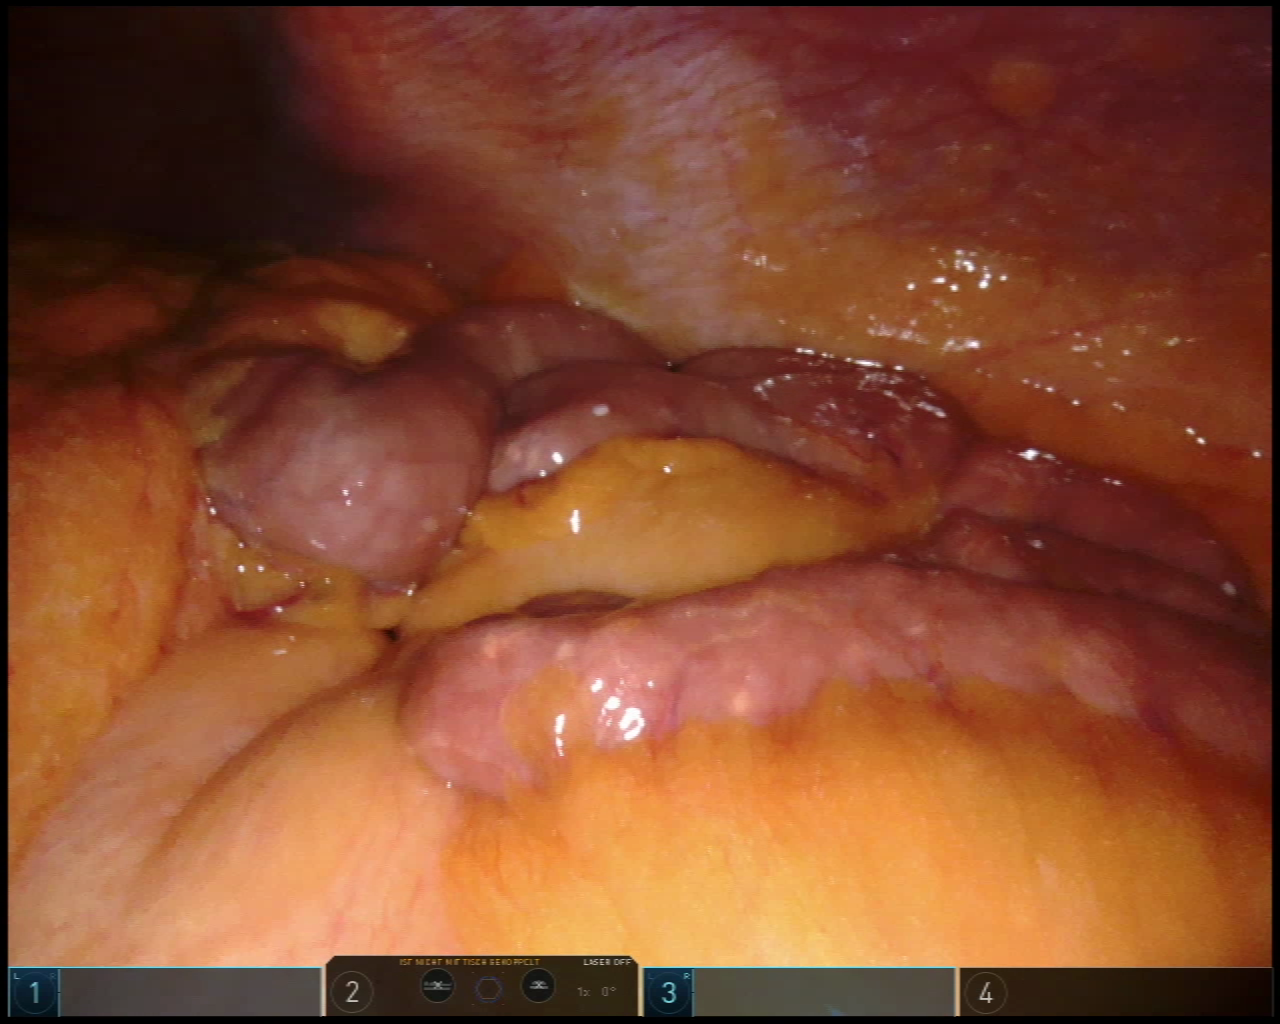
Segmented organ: small_intestine
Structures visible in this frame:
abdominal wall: yes
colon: no
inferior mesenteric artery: no
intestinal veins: no
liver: no
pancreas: no
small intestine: yes
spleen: no
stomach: no
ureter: no
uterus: no
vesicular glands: no